Field crop: tomato
Growth stage: 1
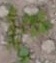
Species: portulaca